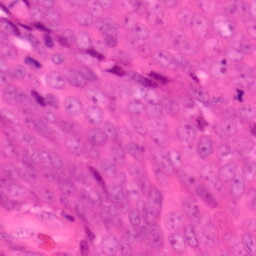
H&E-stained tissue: Colon